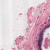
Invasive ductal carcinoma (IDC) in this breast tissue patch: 0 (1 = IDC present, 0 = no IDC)